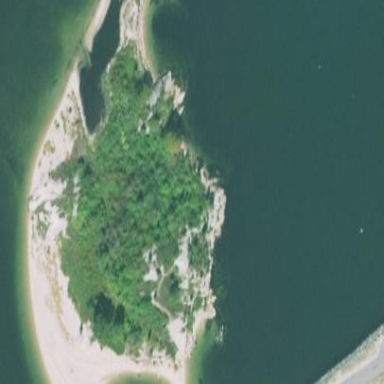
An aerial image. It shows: Beautiful beach with natural surroundings.